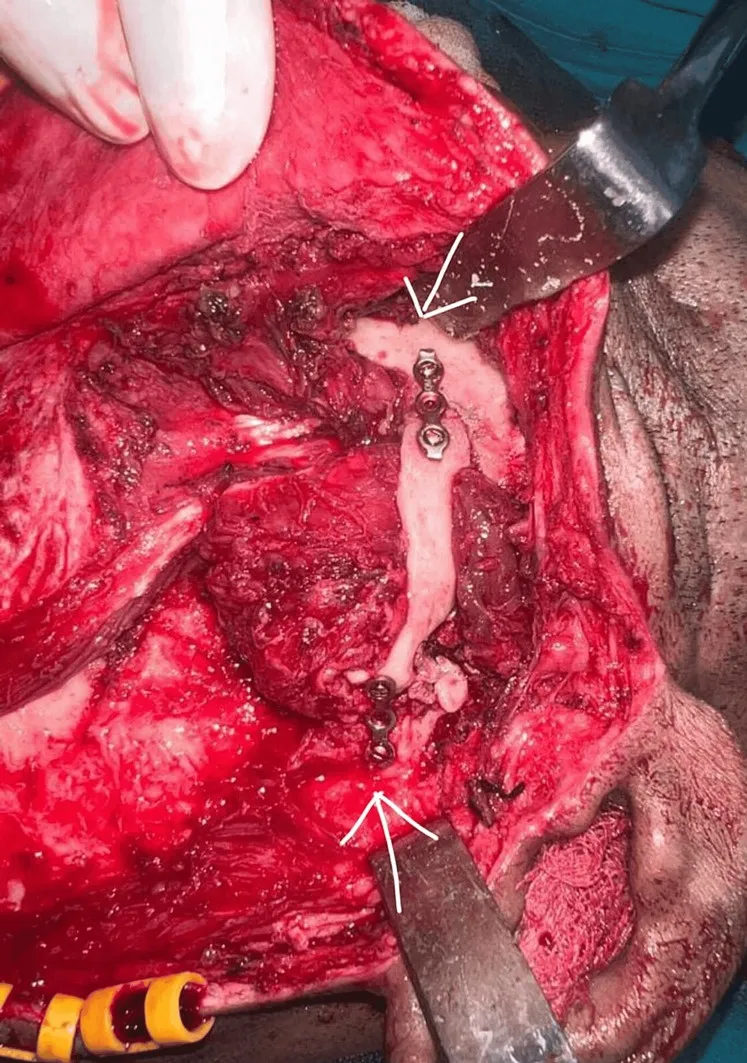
Plating of the right zygomatic arch.
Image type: medical_photograph (other_medical_photograph)